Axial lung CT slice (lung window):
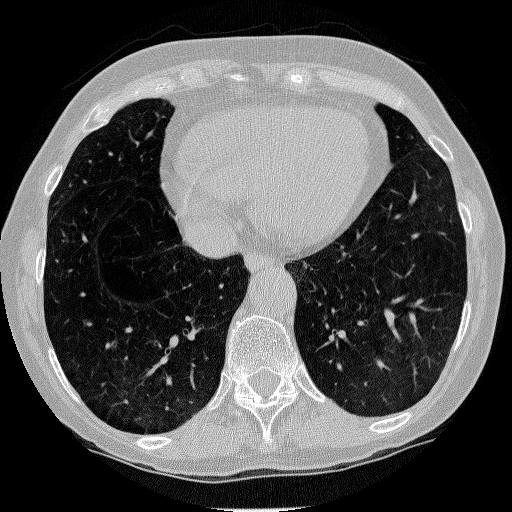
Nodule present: no